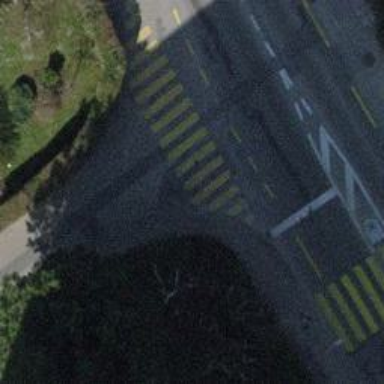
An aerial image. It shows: Footway crossing with marked asphalt surface.